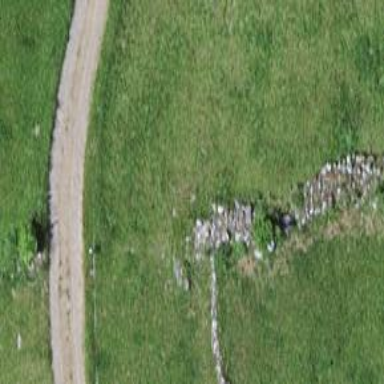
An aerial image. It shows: Wall made of dry stone.